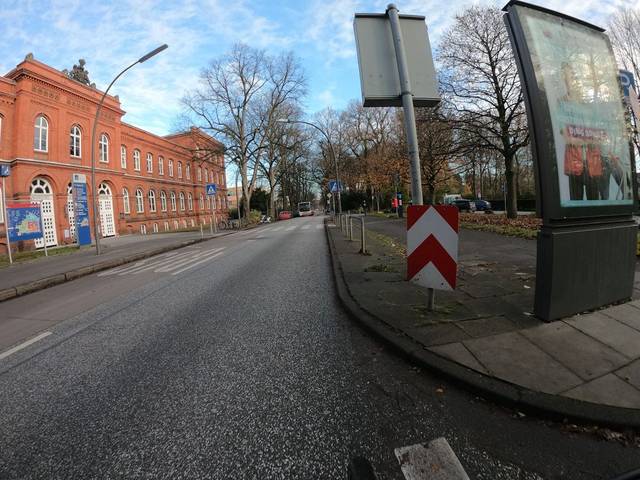
Region: Germany
Coordinates: 53.59, 9.979